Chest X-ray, PA view. Patient: 22 years old, sex F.
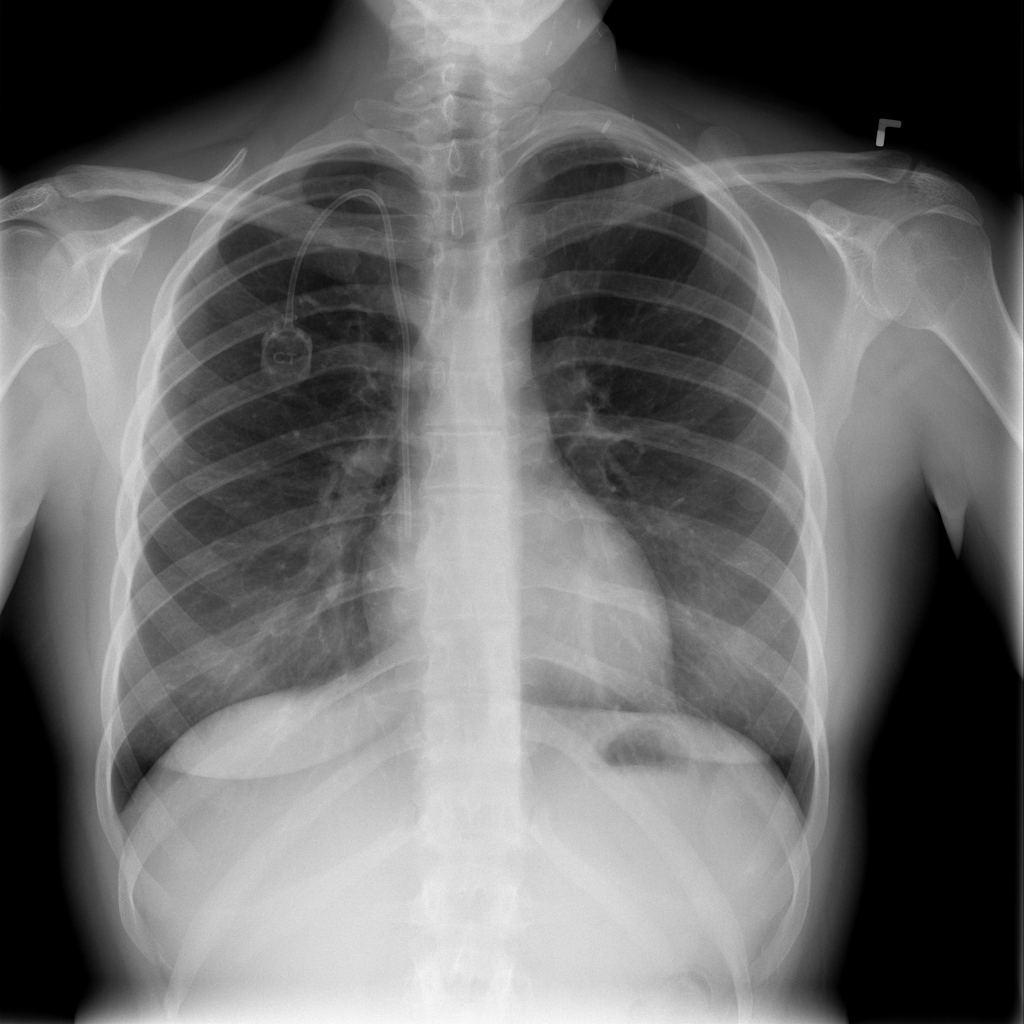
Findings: No Finding